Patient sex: M
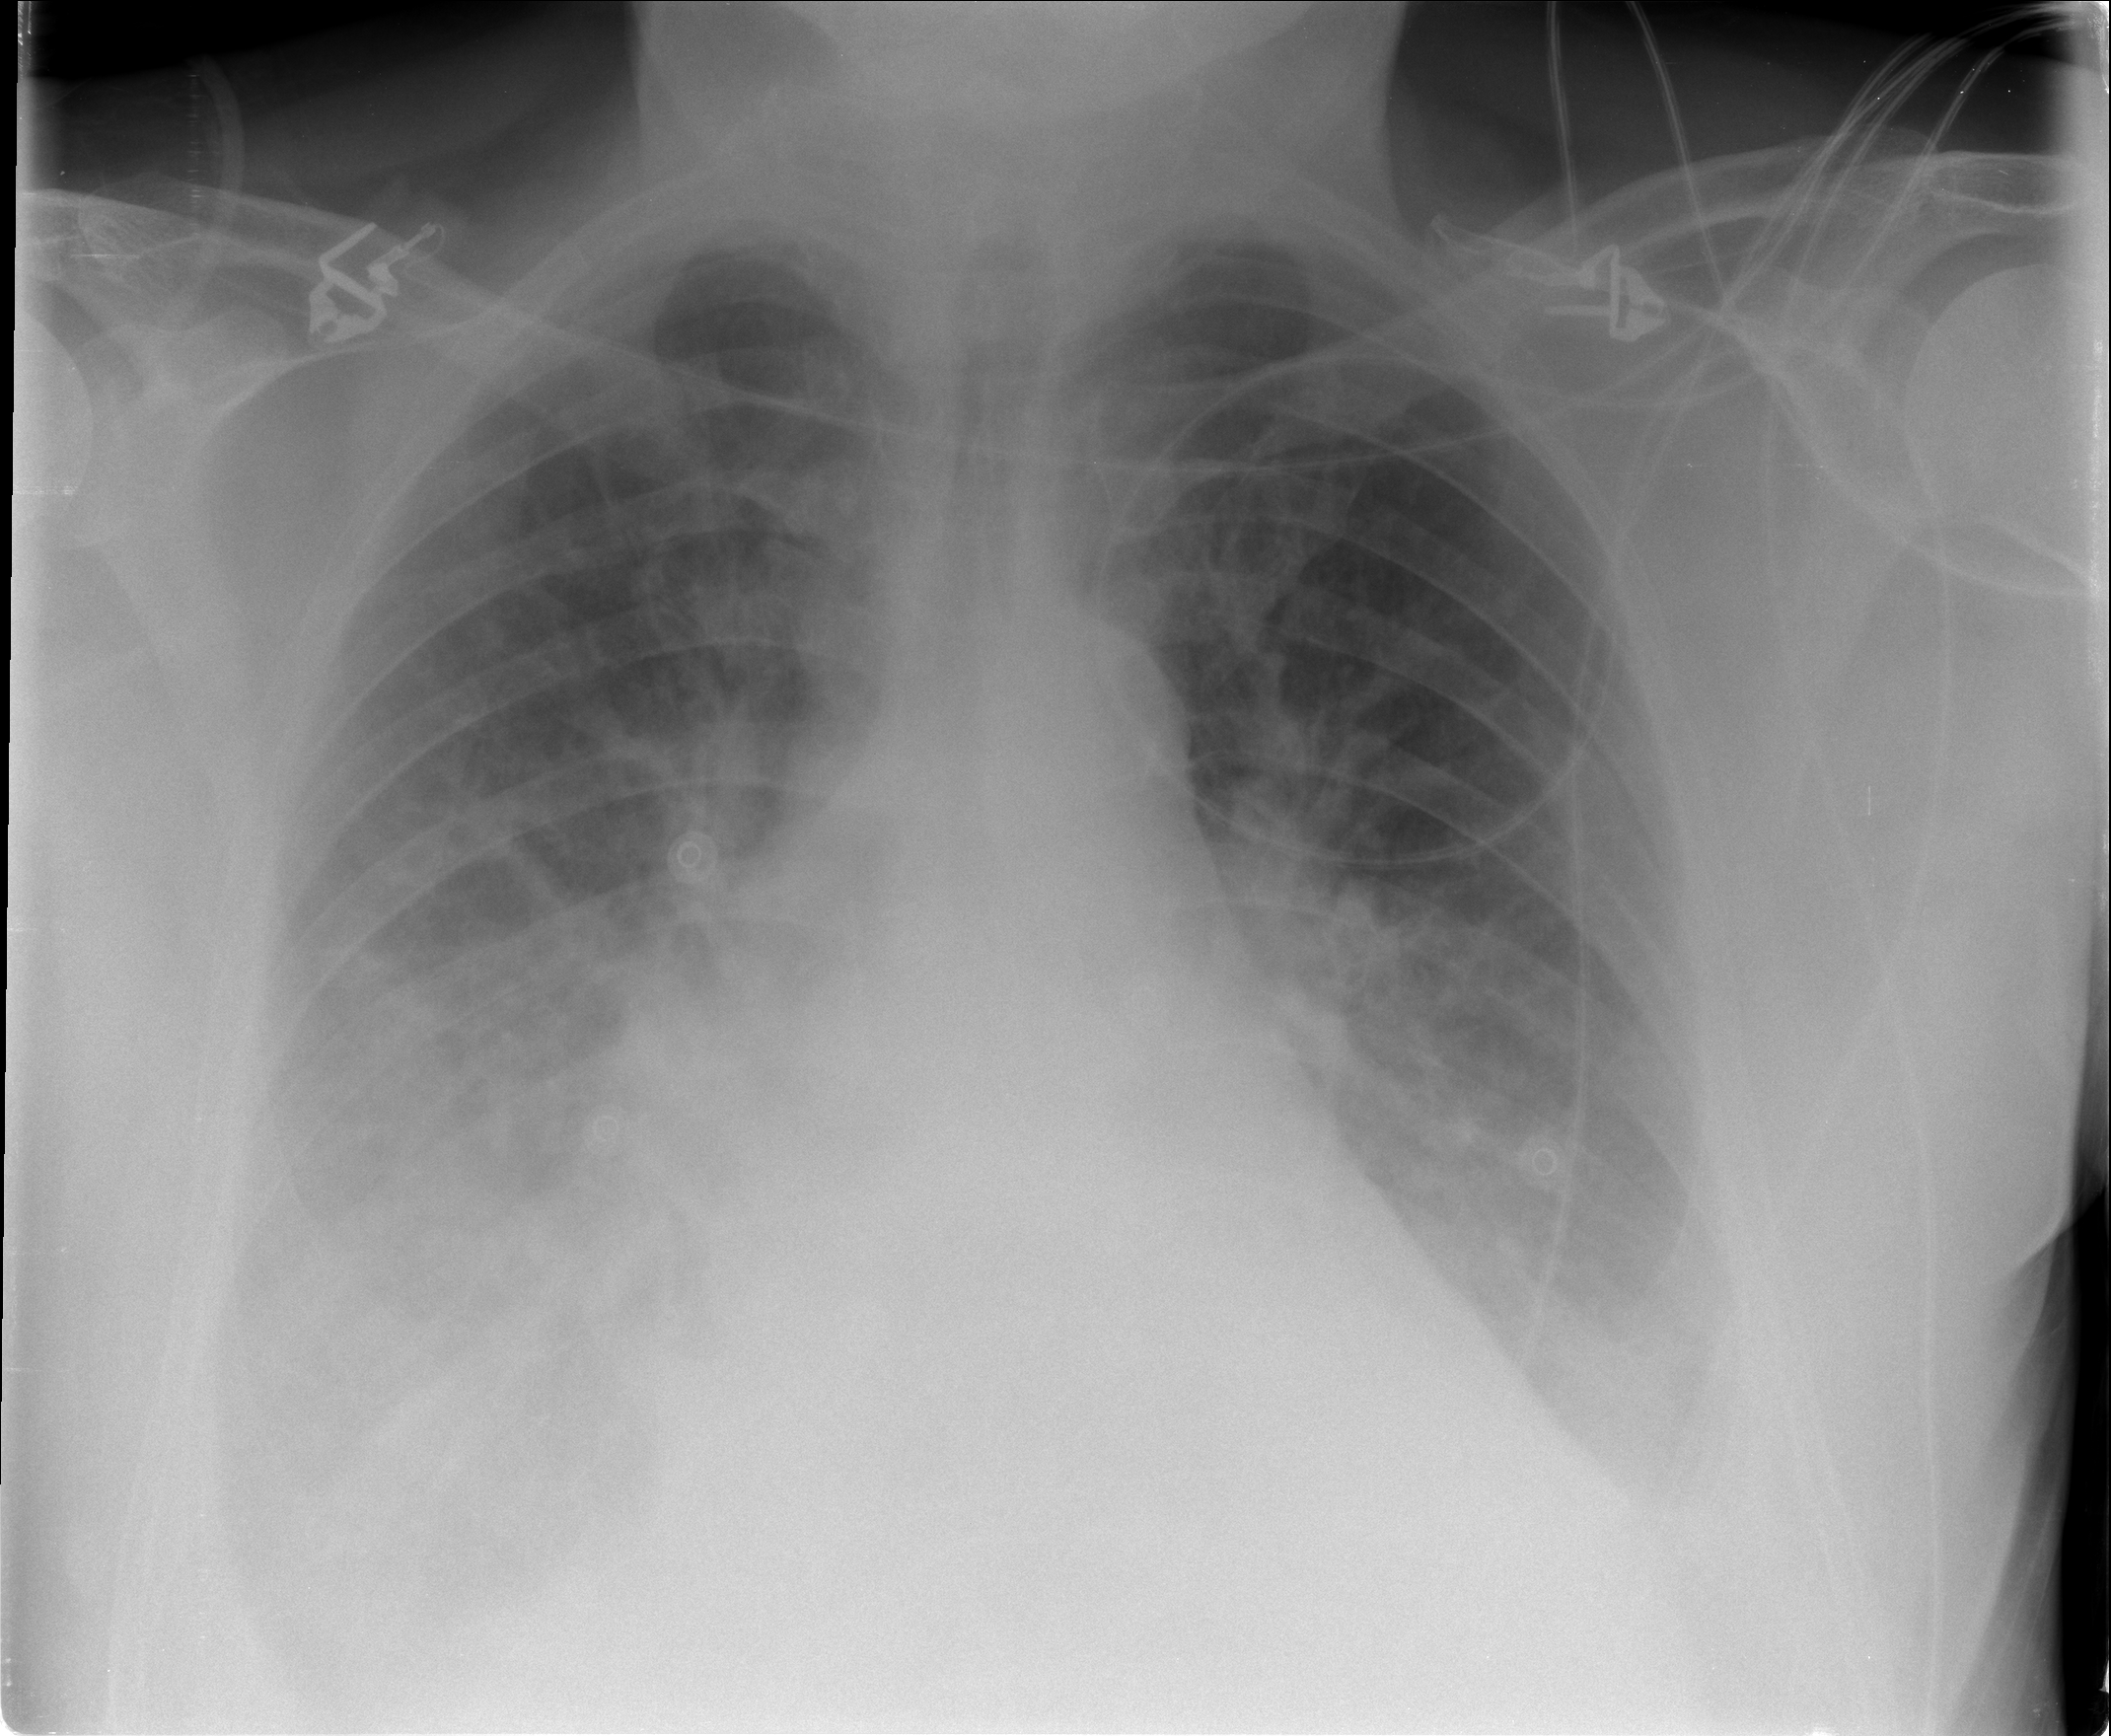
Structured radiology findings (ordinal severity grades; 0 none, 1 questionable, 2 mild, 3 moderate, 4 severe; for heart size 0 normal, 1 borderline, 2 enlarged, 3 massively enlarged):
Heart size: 0
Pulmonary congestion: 2
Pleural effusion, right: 3
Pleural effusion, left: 2
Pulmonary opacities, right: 1
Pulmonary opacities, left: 0
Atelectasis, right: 0
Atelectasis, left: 0